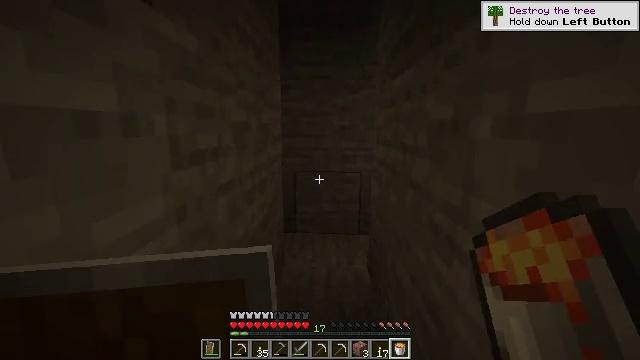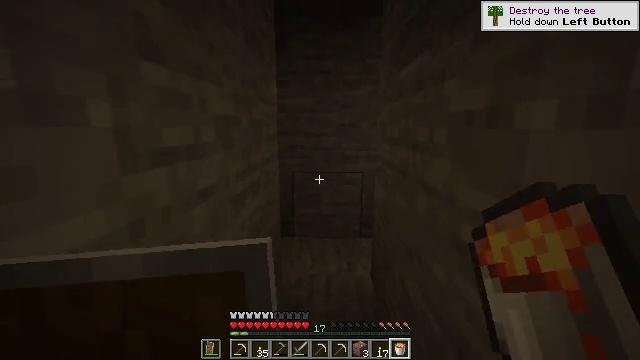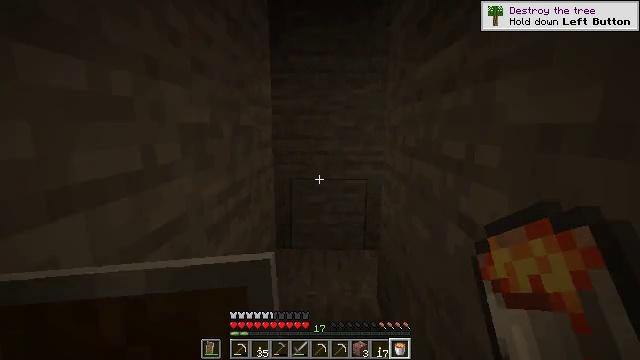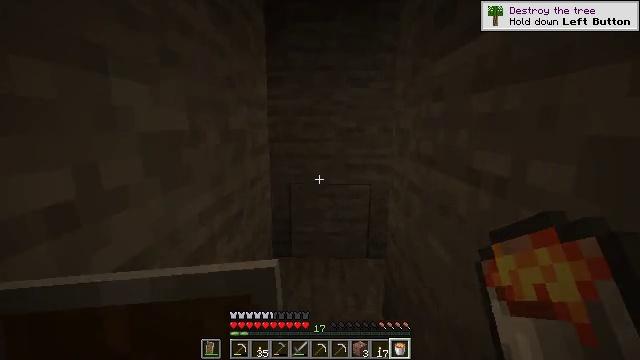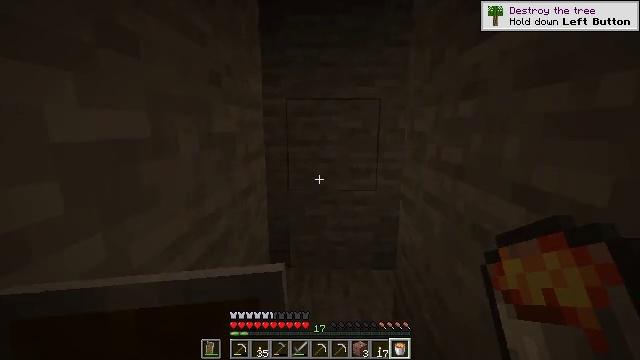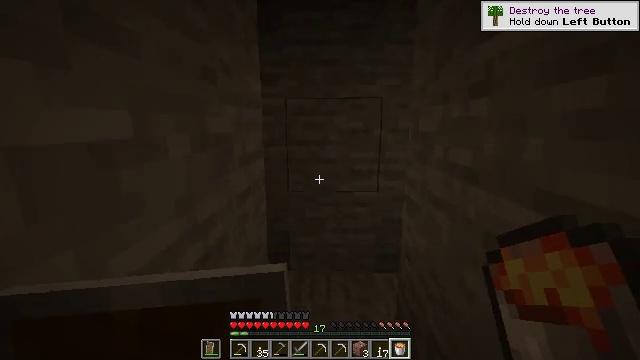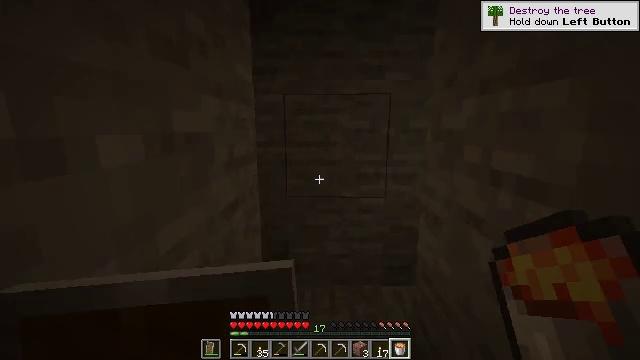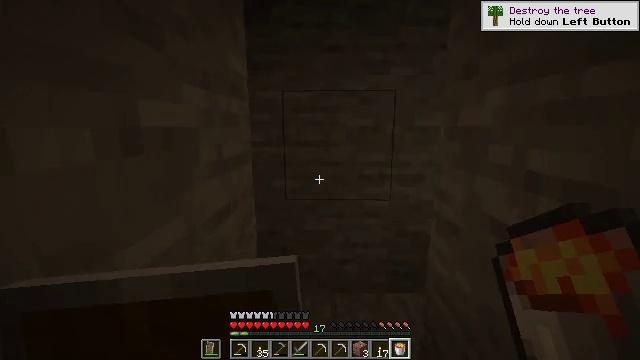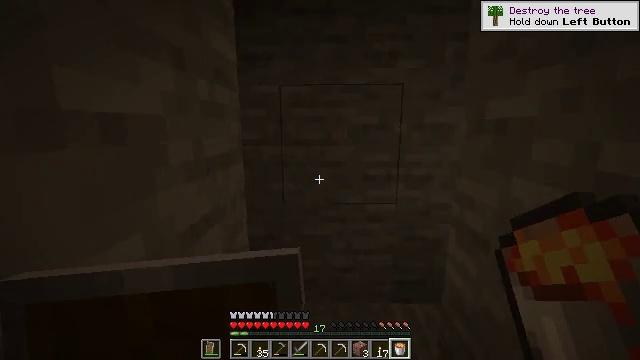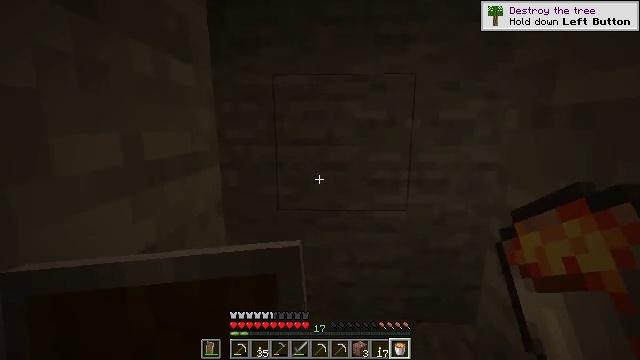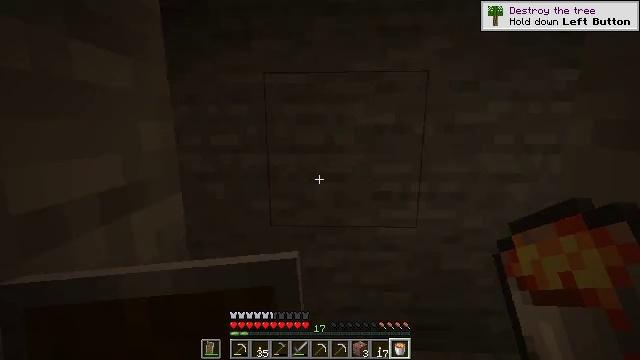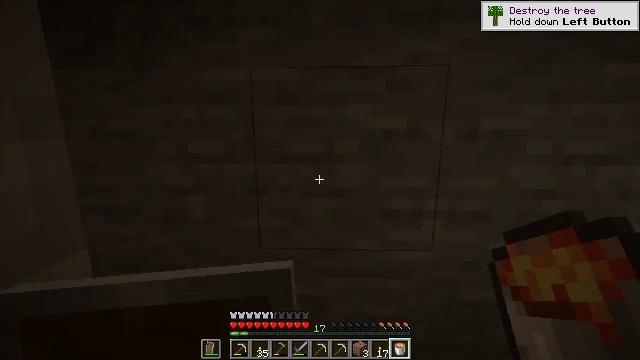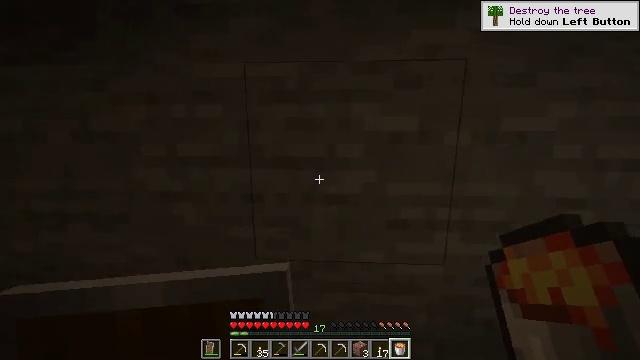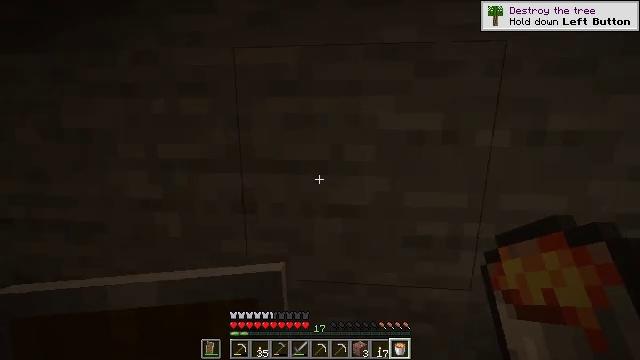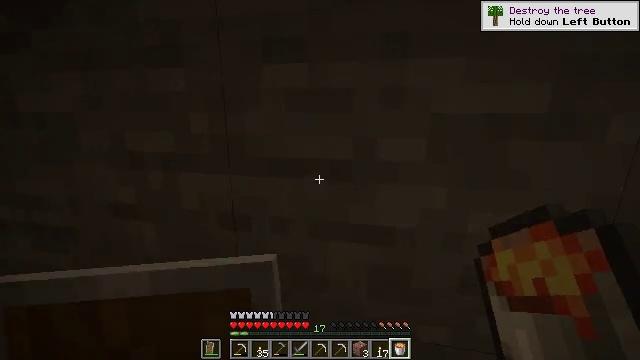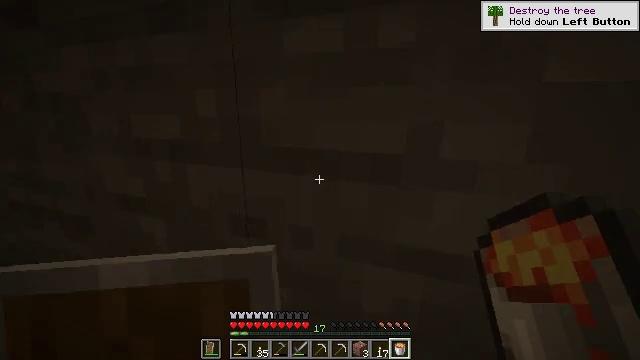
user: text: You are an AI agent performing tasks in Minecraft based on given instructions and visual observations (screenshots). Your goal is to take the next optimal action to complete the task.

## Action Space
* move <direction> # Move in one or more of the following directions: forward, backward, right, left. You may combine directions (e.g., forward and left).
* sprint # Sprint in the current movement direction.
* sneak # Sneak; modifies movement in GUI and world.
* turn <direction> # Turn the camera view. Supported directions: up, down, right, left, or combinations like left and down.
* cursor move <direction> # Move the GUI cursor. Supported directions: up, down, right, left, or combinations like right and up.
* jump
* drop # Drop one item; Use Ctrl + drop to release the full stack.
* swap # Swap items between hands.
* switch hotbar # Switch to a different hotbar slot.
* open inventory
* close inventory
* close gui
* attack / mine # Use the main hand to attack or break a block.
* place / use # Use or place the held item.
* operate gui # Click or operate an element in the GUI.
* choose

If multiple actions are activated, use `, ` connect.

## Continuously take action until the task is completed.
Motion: motion action
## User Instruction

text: craft item air
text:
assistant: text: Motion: move forward
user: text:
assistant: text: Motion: move forward
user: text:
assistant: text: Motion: move forward
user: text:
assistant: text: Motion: move forward
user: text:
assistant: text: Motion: move forward
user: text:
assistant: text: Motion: move forward
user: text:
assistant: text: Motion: move forward
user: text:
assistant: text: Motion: move forward
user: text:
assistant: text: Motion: move forward
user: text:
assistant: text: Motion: move forward
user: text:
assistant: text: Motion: move forward
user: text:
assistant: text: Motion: move forward
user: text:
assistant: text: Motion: move forward, turn left
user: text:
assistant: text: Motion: move forward, turn left and down
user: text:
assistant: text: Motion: move forward, turn left and down
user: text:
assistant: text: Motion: move forward, turn left and down
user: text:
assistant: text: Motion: move forward, turn left
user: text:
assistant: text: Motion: move forward, turn left
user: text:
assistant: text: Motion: move forward, turn left
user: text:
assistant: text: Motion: move forward, turn left
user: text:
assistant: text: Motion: move forward, turn left
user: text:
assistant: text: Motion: move forward, turn left
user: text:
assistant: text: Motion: move forward
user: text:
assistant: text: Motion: move forward
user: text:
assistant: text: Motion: move forward
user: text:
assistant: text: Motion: move forward
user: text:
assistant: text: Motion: move forward
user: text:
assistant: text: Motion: move forward, turn right and up
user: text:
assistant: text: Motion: move forward, turn right and up
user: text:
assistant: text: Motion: move forward, turn right